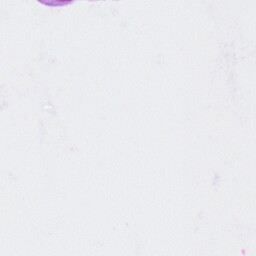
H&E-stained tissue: Cervix